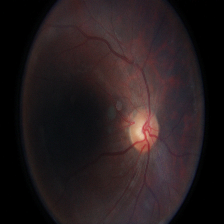
Diabetic retinopathy grade: Moderate